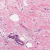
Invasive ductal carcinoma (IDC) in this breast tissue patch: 0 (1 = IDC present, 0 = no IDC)